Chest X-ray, PA view. Patient: 48 years old, sex F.
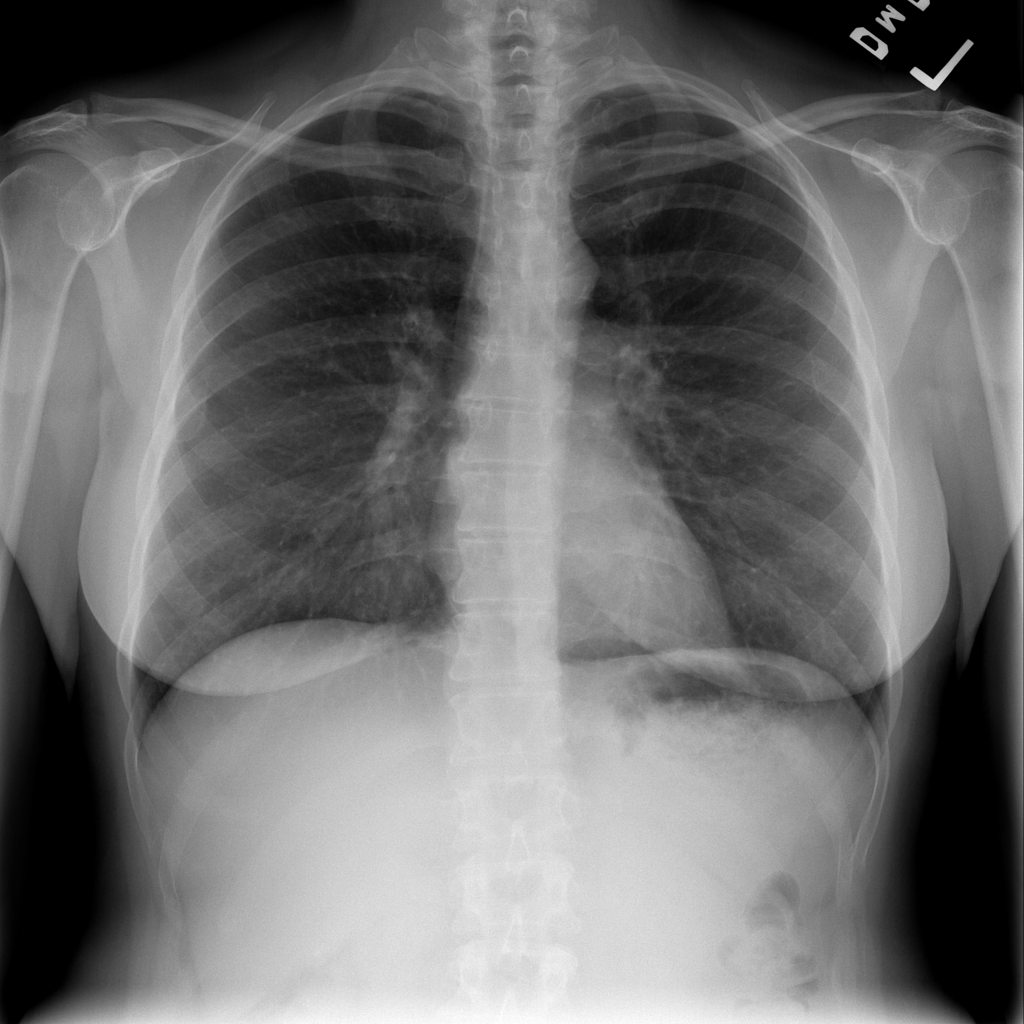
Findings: No Finding